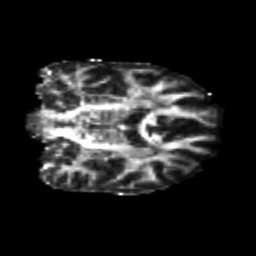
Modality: FA
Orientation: coronal
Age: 26
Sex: male
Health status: healthy
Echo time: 0.074 s